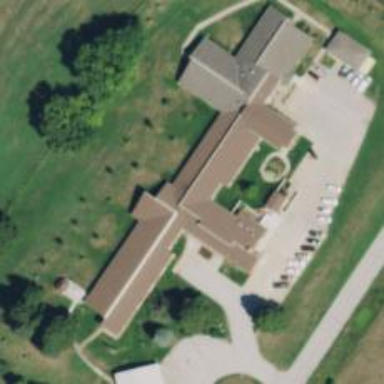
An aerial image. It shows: Nursing home.